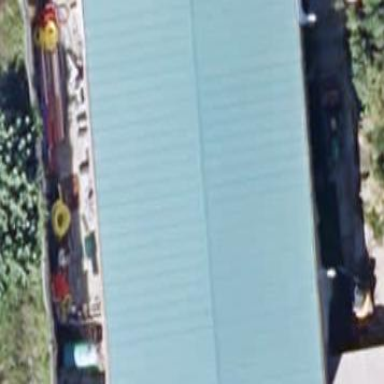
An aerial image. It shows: Industrial building.